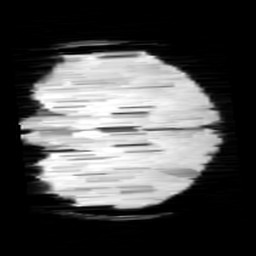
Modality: minIP
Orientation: coronal
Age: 11
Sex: male
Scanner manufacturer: siemens
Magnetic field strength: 3 T
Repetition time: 0.027 s
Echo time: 0.02 s